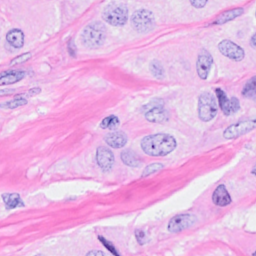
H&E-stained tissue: Breast